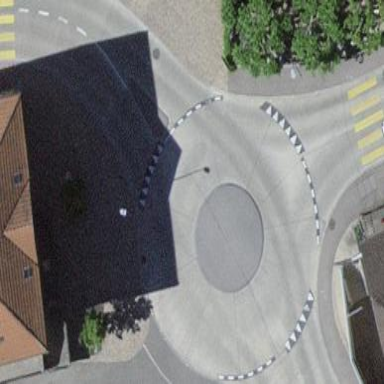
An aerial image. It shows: Primary highway junction with roundabout surfaced with concrete plates.